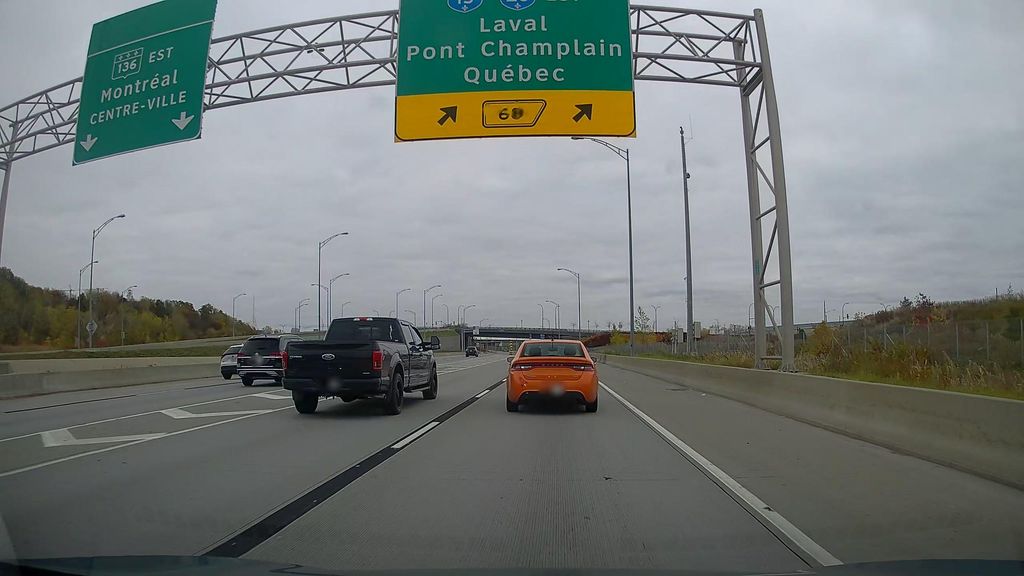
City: montreal